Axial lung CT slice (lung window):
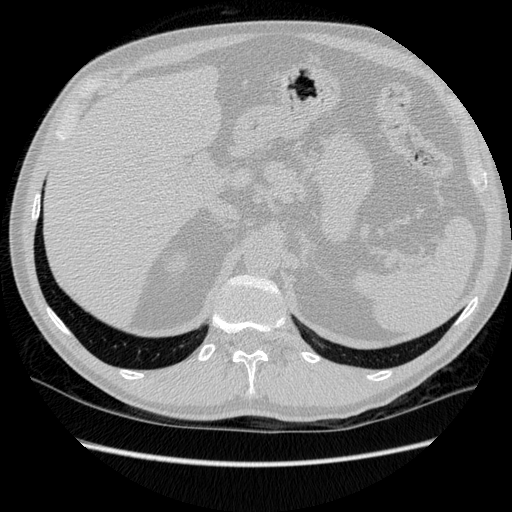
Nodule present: no